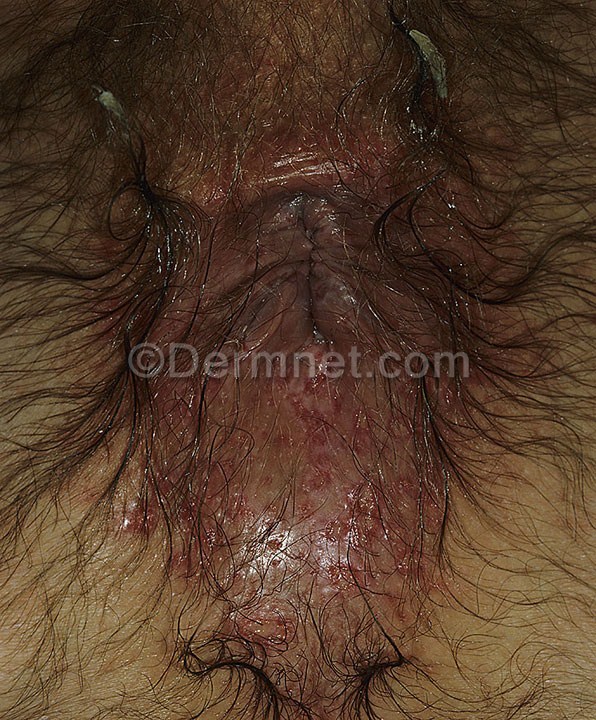
Disease: Herpes HPV and other STDs Photos